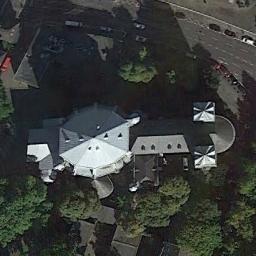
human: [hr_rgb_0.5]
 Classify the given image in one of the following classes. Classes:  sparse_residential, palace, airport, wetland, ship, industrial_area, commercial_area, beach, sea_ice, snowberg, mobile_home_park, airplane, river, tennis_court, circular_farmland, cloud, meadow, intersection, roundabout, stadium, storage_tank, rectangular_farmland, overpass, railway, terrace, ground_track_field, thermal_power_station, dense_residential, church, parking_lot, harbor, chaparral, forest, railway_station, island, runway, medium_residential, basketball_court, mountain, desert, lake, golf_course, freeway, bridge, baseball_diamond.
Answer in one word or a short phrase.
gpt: church